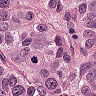
Metastatic tissue present: yes